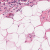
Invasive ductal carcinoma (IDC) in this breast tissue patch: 0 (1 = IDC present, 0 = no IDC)